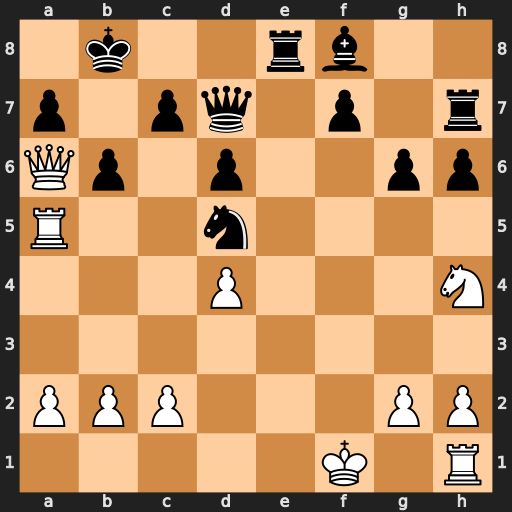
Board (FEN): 1k2rb2/p1pq1p1r/Qp1p2pp/R2n4/3P3N/8/PPP3PP/5K1R
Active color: w
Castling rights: -
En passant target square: -
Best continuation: Qxa7+ Kc8 Qa8#